Interaction volume radius: 10 \u00c5
Interaction volume height: 20 \u00c5
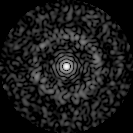
Disorder parameter: 0.8496